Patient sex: M
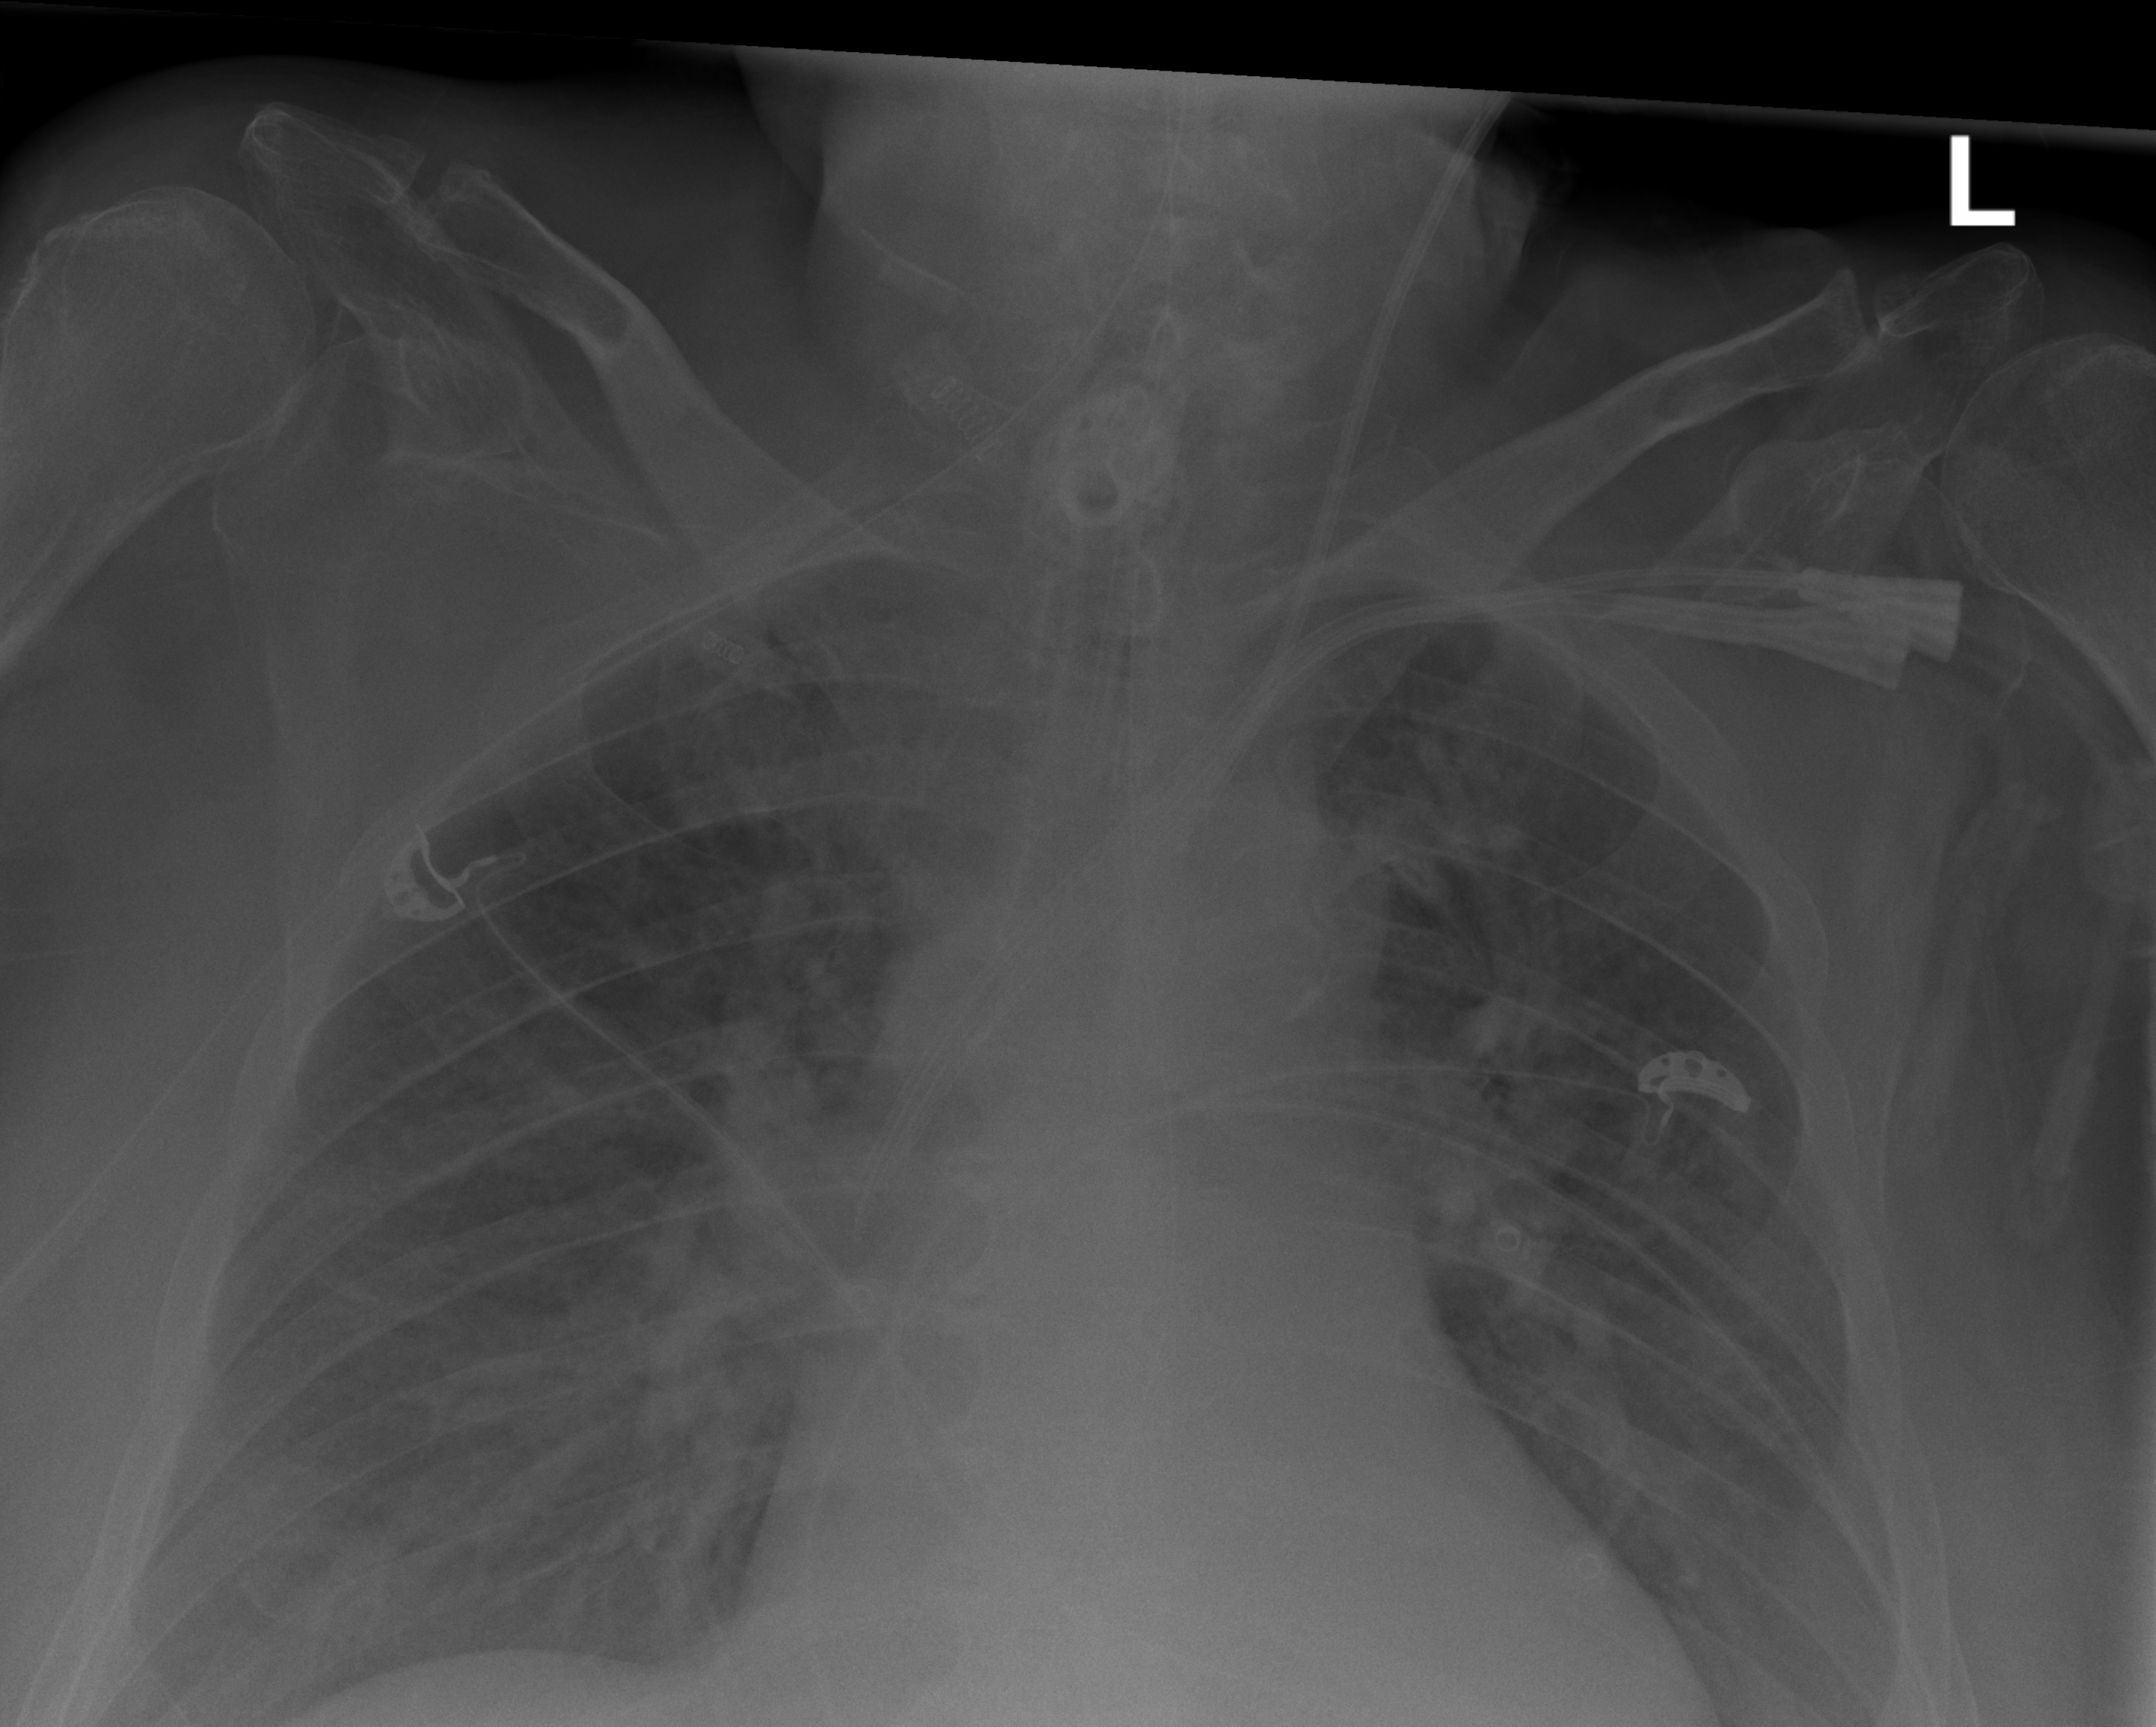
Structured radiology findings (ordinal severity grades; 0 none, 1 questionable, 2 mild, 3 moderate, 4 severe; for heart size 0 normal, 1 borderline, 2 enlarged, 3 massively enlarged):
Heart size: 1
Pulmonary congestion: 2
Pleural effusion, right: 0
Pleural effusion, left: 0
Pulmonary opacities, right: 2
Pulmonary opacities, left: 2
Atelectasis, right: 2
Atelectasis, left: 2